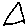
Label: triangle